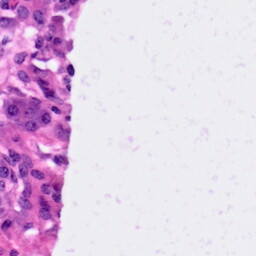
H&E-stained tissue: Pancreatic